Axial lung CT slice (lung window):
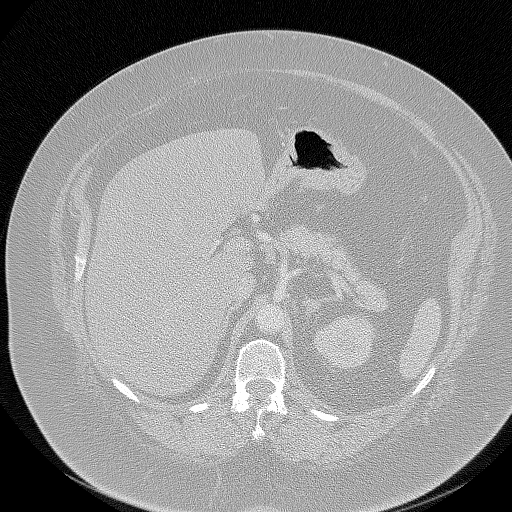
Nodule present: no